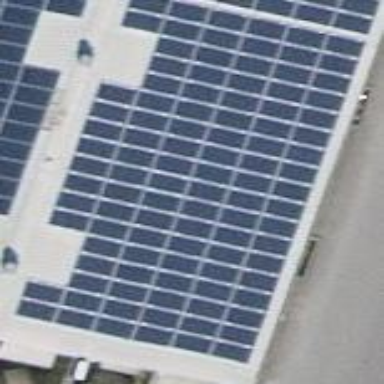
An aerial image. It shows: Solar photovoltaic panel generator.